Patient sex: M
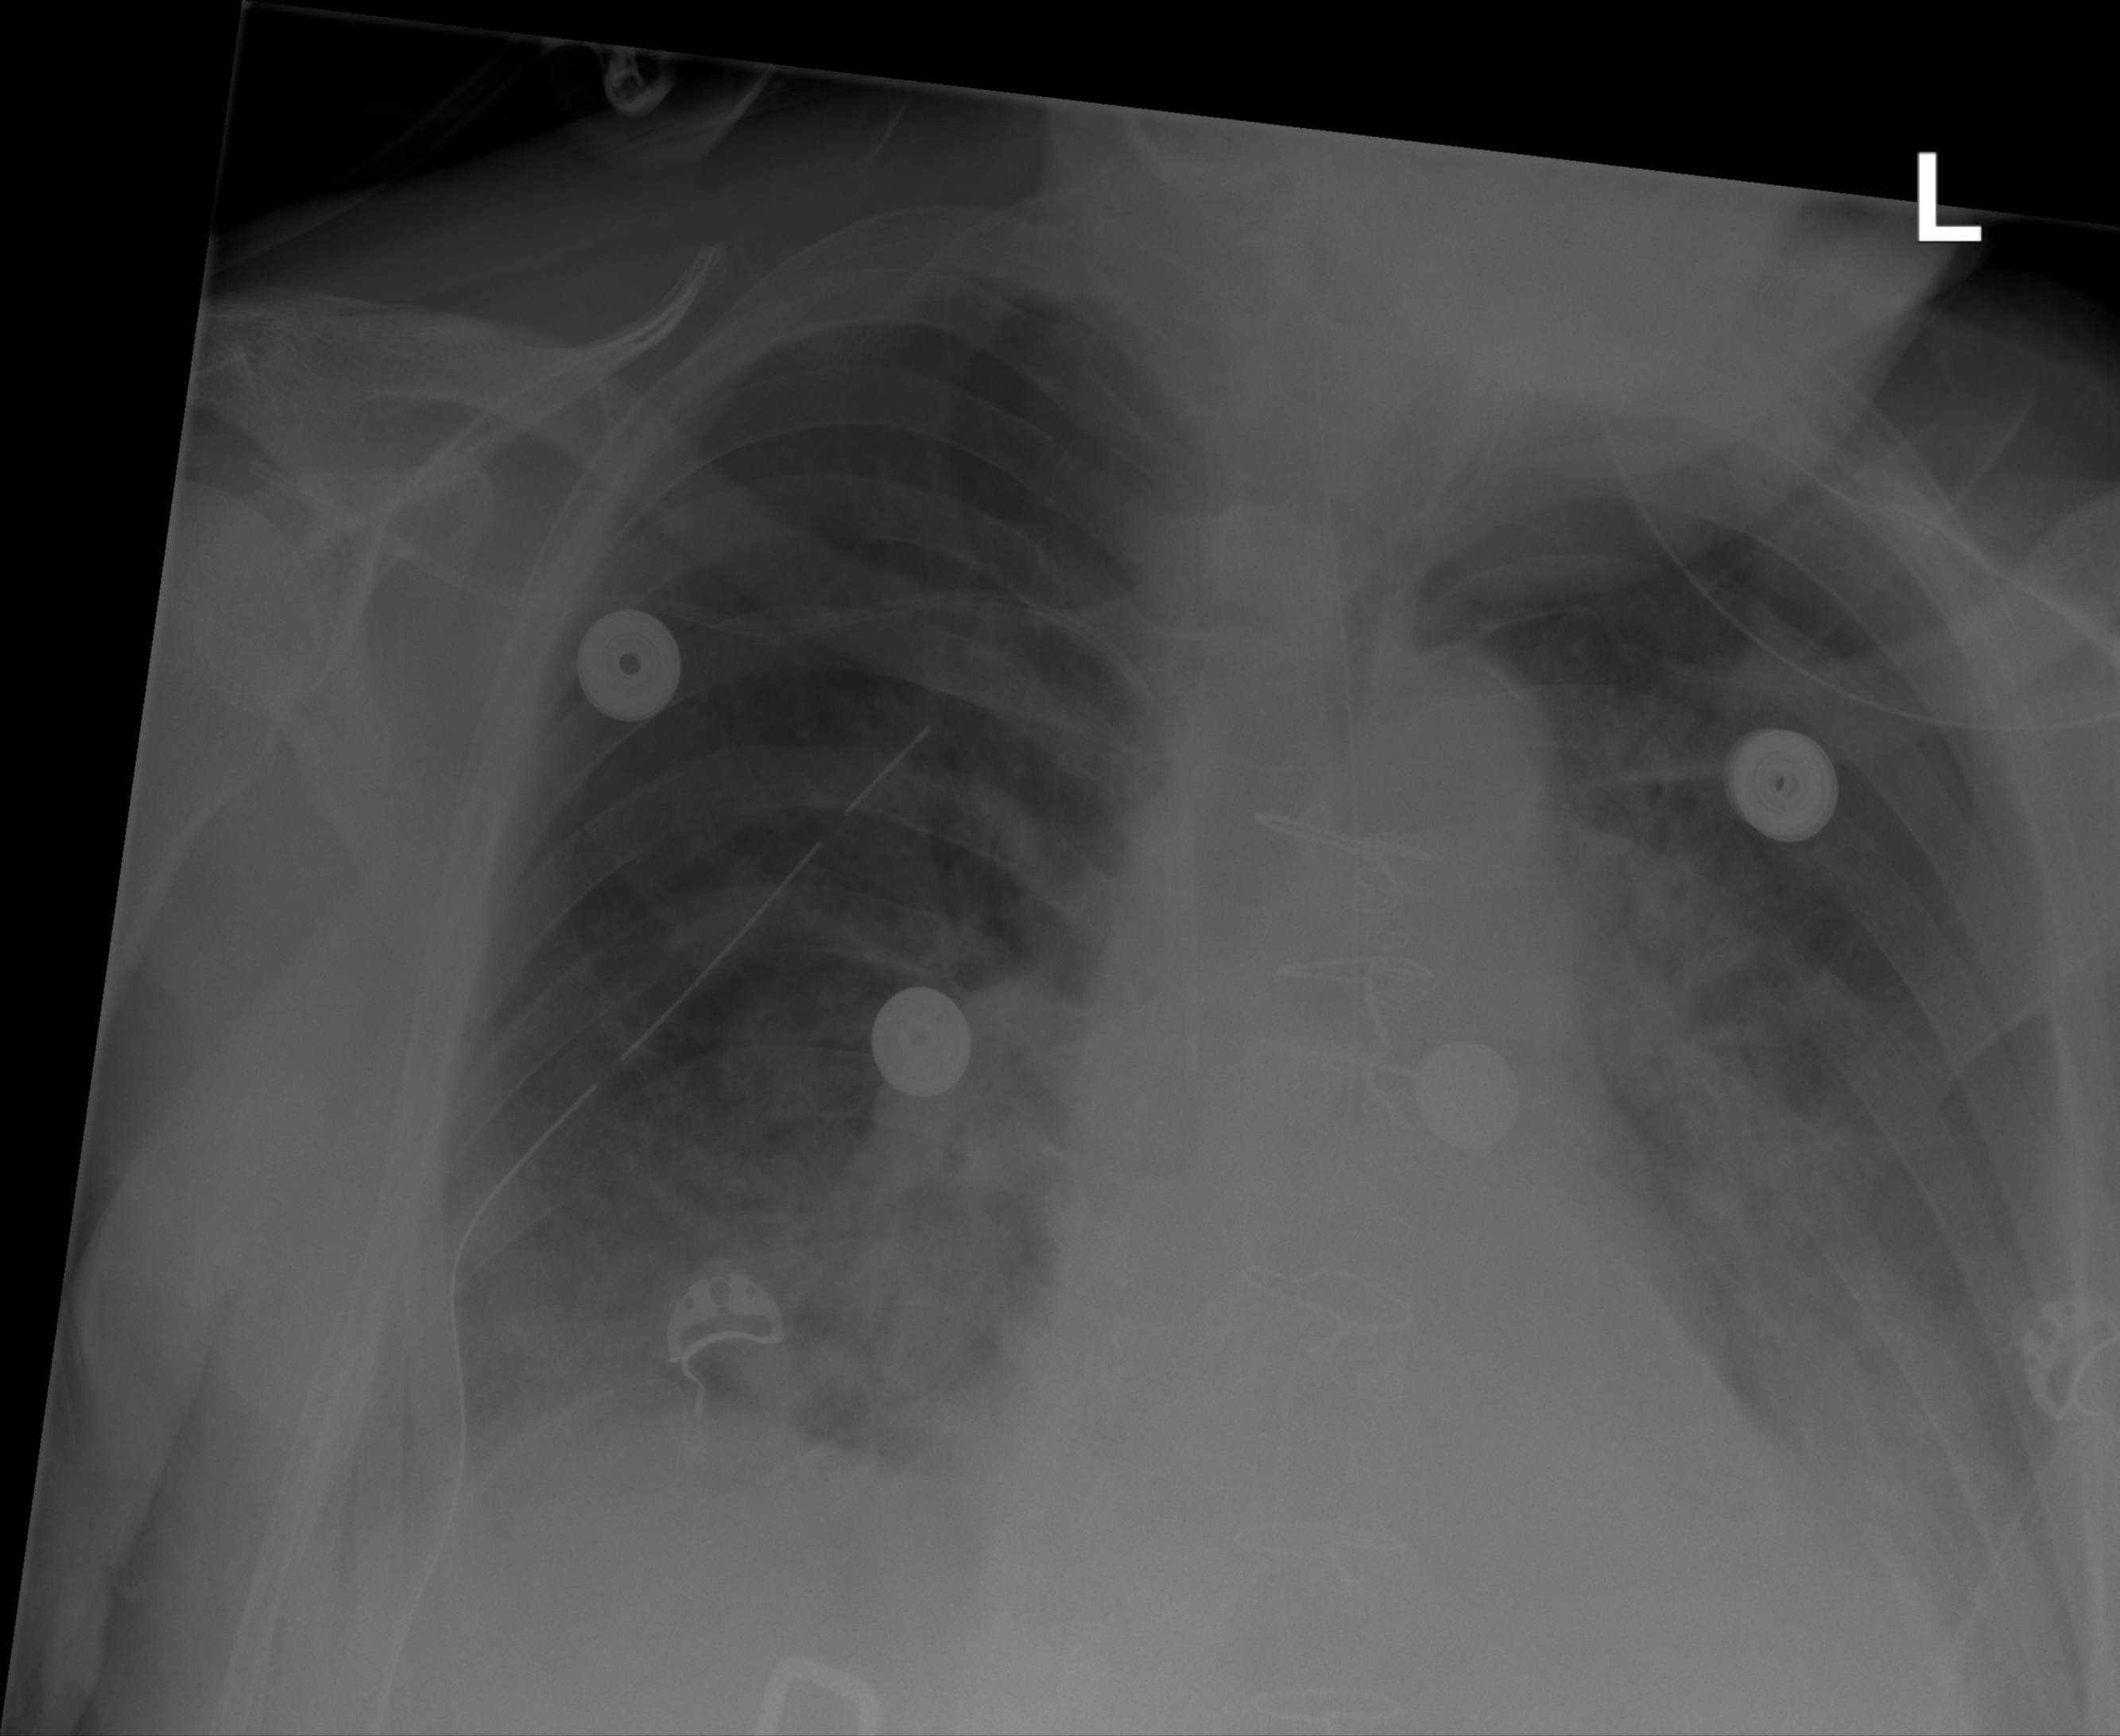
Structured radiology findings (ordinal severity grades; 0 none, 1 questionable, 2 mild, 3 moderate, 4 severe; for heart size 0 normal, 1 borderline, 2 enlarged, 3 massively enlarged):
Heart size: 2
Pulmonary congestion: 2
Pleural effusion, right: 2
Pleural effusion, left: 2
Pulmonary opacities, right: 2
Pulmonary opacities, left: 2
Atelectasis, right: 3
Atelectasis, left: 3